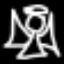
Label: angel